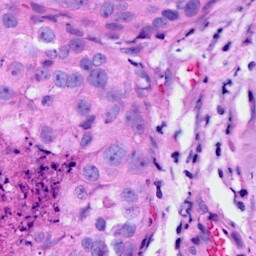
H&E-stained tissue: Breast